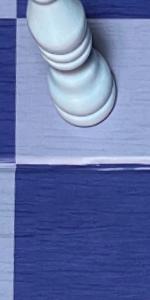
Label: Empty